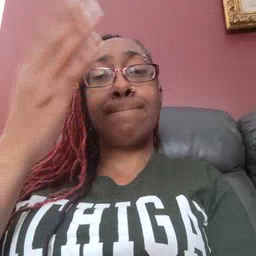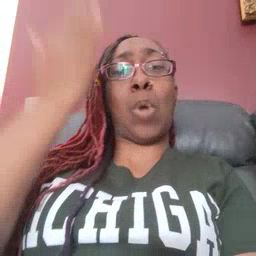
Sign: morning